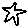
Label: star